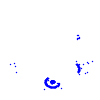
Particle: electron